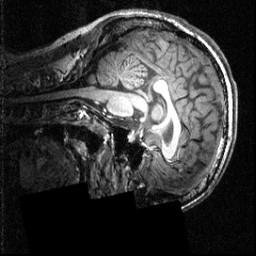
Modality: T1w
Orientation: sagittal
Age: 19
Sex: male
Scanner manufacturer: siemens
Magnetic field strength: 3.951 T
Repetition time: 1.5 s
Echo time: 0.00335 s